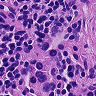
Metastatic tissue present: yes